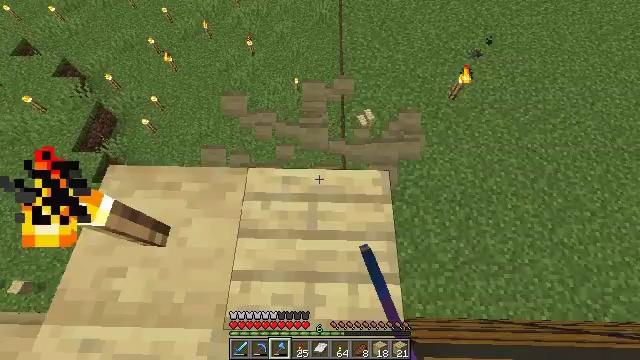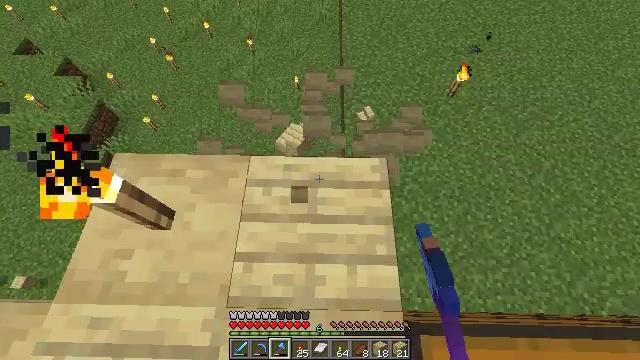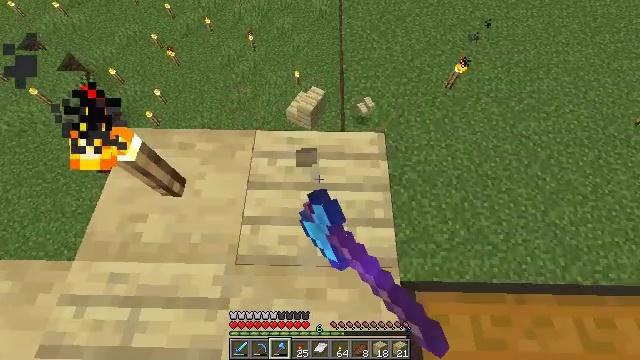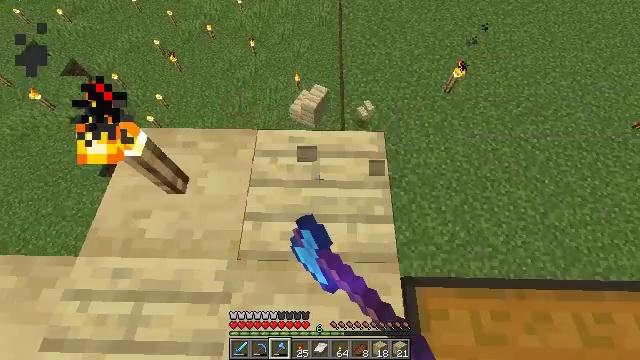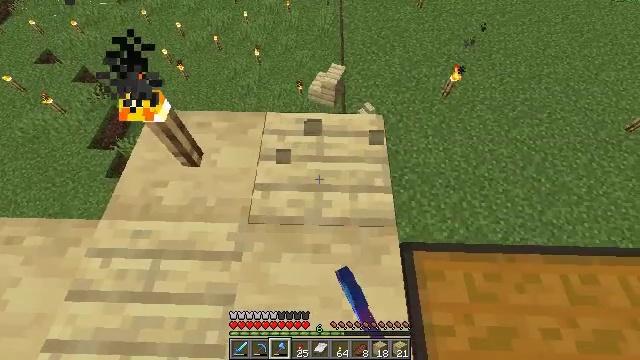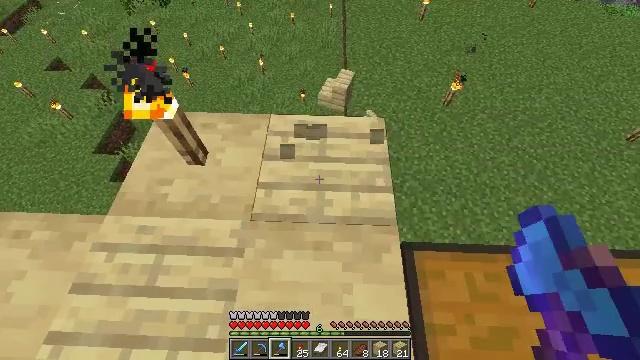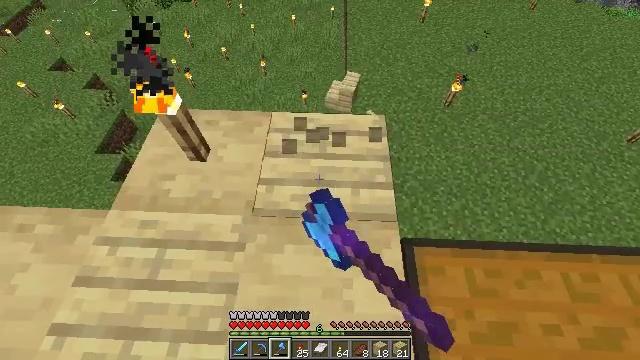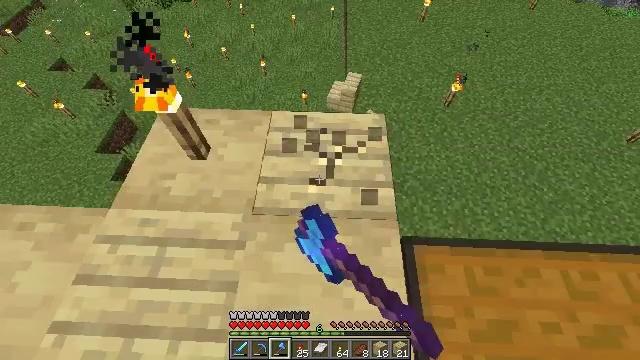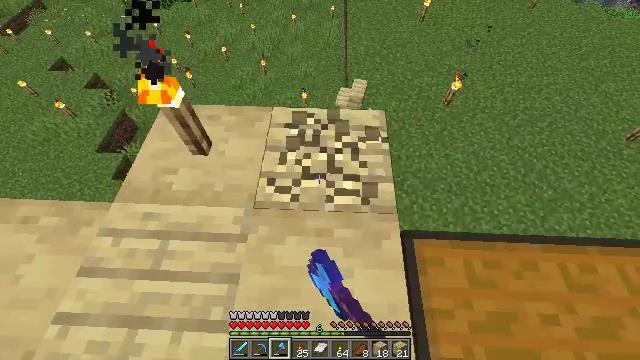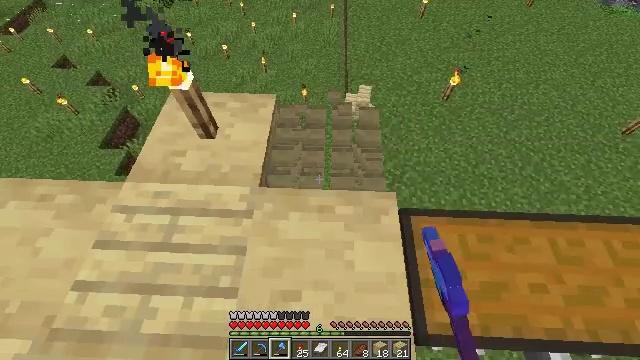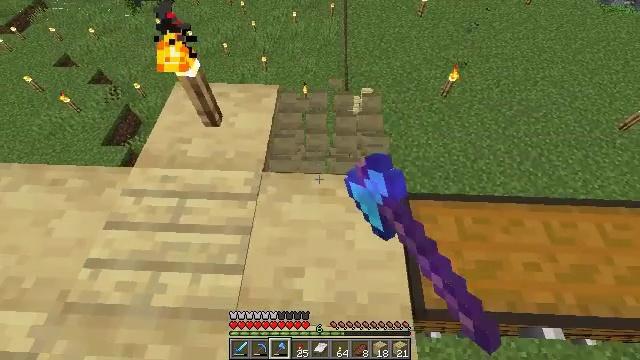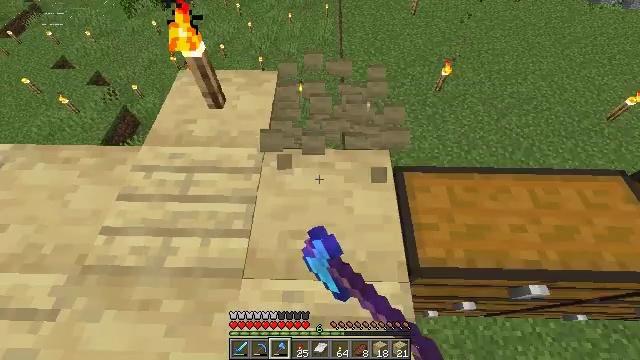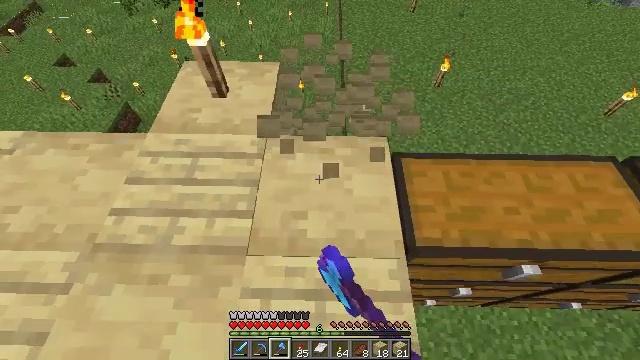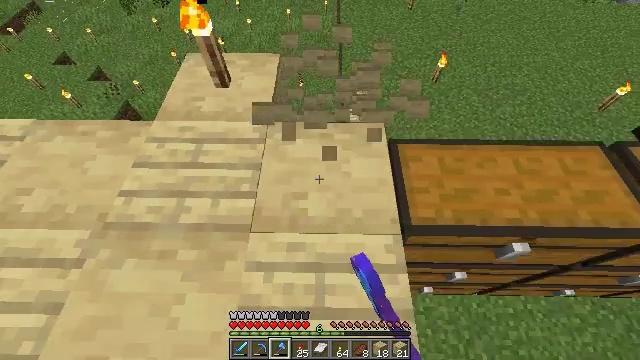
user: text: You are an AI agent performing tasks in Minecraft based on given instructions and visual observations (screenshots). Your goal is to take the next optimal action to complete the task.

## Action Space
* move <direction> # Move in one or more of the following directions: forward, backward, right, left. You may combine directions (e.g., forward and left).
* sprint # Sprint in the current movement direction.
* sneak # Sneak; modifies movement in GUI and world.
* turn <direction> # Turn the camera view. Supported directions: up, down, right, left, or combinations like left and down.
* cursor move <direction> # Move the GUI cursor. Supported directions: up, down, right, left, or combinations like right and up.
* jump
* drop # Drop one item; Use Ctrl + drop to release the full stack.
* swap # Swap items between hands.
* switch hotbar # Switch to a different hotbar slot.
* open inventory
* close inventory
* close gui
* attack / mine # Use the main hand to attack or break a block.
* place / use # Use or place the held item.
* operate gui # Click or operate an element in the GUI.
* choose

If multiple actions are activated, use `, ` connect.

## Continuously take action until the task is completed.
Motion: motion action
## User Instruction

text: Pick up the birch slab after breaking it.
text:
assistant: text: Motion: move back, attack / mine
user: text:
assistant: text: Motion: move back, attack / mine
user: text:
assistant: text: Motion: move back, turn up, attack / mine
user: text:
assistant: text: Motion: turn up, attack / mine
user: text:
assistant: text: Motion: turn up, attack / mine
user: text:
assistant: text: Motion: attack / mine
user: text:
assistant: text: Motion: attack / mine
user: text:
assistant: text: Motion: move back, attack / mine
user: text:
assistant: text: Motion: move back, attack / mine
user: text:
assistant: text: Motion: move back, attack / mine
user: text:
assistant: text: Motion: move back, turn right, attack / mine
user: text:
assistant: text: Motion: move back, attack / mine
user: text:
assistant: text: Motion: attack / mine
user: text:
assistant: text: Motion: attack / mine